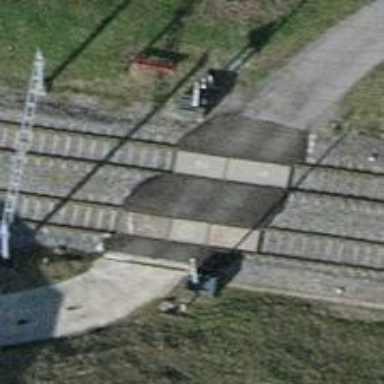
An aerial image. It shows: Full barrier level crossing on railway.